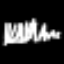
Label: angel